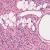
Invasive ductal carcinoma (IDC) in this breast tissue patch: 1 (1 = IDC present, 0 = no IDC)